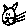
Label: cat